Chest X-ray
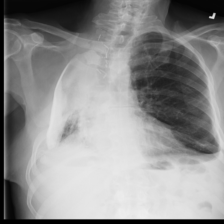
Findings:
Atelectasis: negative
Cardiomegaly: negative
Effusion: positive
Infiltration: positive
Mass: negative
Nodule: negative
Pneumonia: negative
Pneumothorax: negative
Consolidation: negative
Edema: negative
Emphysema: negative
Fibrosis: negative
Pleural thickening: negative
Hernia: negative